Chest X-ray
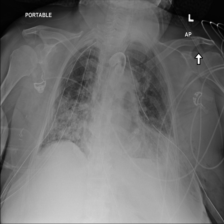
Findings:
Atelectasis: negative
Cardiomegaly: negative
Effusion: negative
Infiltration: positive
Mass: negative
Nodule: negative
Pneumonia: negative
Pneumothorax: negative
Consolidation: negative
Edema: negative
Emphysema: negative
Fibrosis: negative
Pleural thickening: negative
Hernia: negative